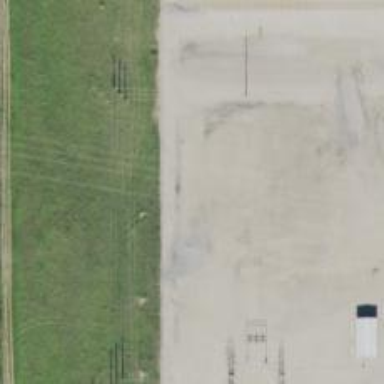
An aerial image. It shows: Power substation.